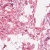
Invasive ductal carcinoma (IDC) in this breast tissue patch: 0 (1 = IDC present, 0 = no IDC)